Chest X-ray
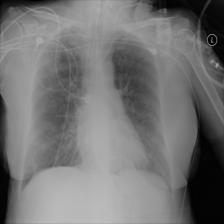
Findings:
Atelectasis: negative
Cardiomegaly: negative
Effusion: negative
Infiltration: positive
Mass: negative
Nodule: negative
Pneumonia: negative
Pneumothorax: negative
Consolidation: positive
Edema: negative
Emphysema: negative
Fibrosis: negative
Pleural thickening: negative
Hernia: negative